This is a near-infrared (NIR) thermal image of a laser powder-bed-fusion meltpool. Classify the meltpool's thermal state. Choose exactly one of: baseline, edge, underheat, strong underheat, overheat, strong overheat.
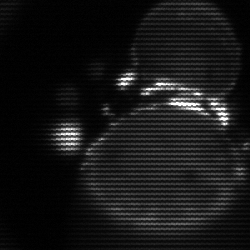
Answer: edge